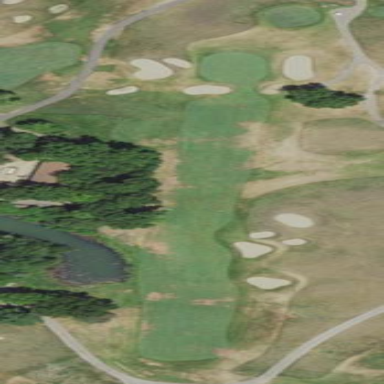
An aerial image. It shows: Rough grassy area used for golf.